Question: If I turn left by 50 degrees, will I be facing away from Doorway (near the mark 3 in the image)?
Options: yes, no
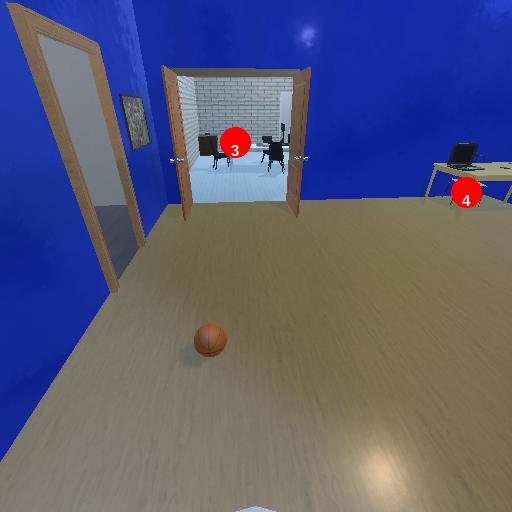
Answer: yes